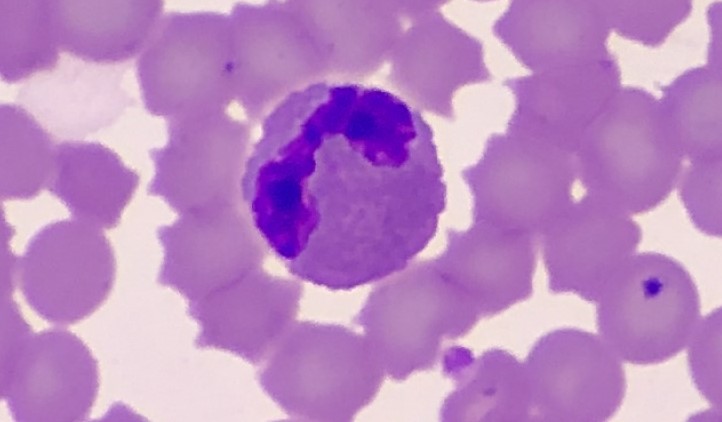
White blood cell type: Eosinophil